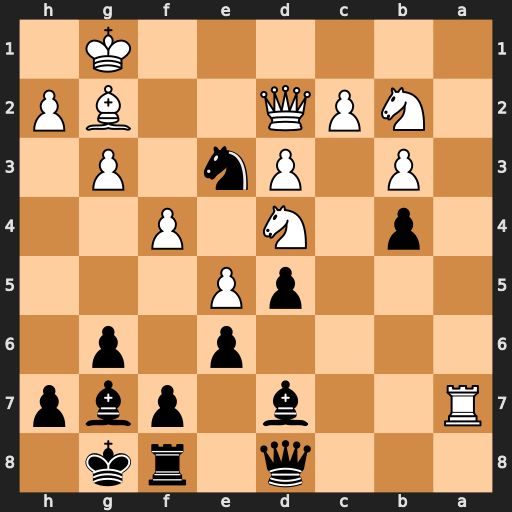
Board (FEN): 3q1rk1/R2b1pbp/4p1p1/3pP3/1p1N1P2/1P1Pn1P1/1NPQ2BP/6K1
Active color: b
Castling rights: -
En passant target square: -
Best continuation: Qb6 Qxe3 Qxa7